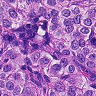
Metastatic tissue present: yes